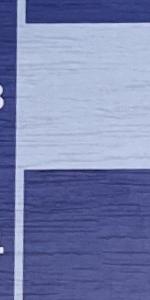
Label: Empty